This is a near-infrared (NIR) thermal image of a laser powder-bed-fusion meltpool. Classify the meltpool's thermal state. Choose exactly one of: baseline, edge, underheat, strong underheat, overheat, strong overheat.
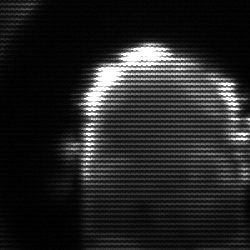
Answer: baseline